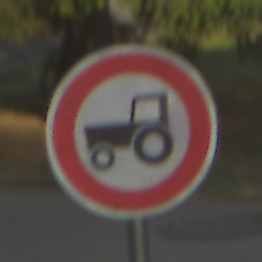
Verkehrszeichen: VerbotKraftfahrzeugeZuegeNichtSchneller25
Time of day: SunriseSunset
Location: Outdoor (Suburban)
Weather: PartlyCloudy
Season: NotSpecified
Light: Natural